Question: I want to patch some files in my Linux source code.For each file I'll be creating a patch(mandatory
:single patch for each edit). Here is my repo structure.

1. patches - stores all the patches.
2. kernel_source_code - source code directory.
3. scripts - patch applying script location.
Before applying new patches I want to reverse all the patches I've applied previously.
Then begin patching from the first upto the last added file.
Eg; I add '002.patch' to directory patches/ and if '000.patch' and '001.patch' has already been applied then reverse patch using patch -p0 -R < "patch-name" (patch applying should start from 001.patch then 000.patch ).
Here is that portion of my script
'''
echo "Going to reverse all previously applied patches "
#Reversing patches using a for loop "NEED HELP FOR SELECTING THE JUST PREVIOUS PATCHES"
for patch in 'ls -lr $PATCHDIR'; do
echo "reversing patch " $patch
patch -p1 -R < $PATCHDIR/$patch
then
echo "Reversing patch $PATCHDIR/$patch failed"
exit 1
fi
done
#Applying patches using a for loop
for patch in 'ls $PATCHDIR'; do
echo "Found patch file " $patch
echo "applying patch......"
patch -p1 < $PATCHDIR/$patch
if [ $? != 0 ]
then
echo "Applying patch $PATCHDIR/$patch failed"
exit 1
fi
done
'''
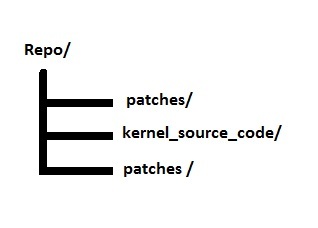
Answer: I'm not sure I fully understand the goal here exactly but this sounds like the sort of thing that something like <URL> was designed for.